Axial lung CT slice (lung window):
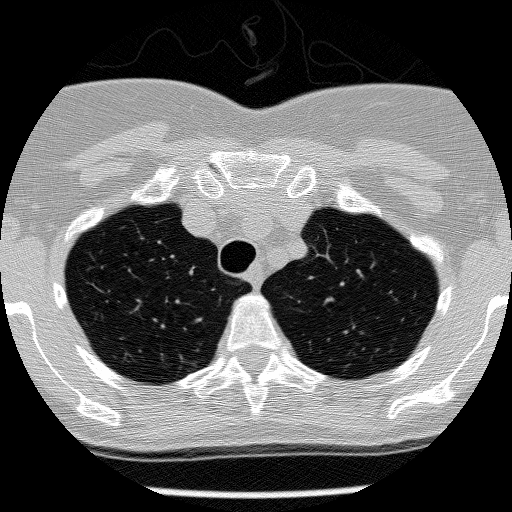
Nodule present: no